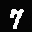
Label: 7